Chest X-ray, PA view. Patient: 48 years old, sex M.
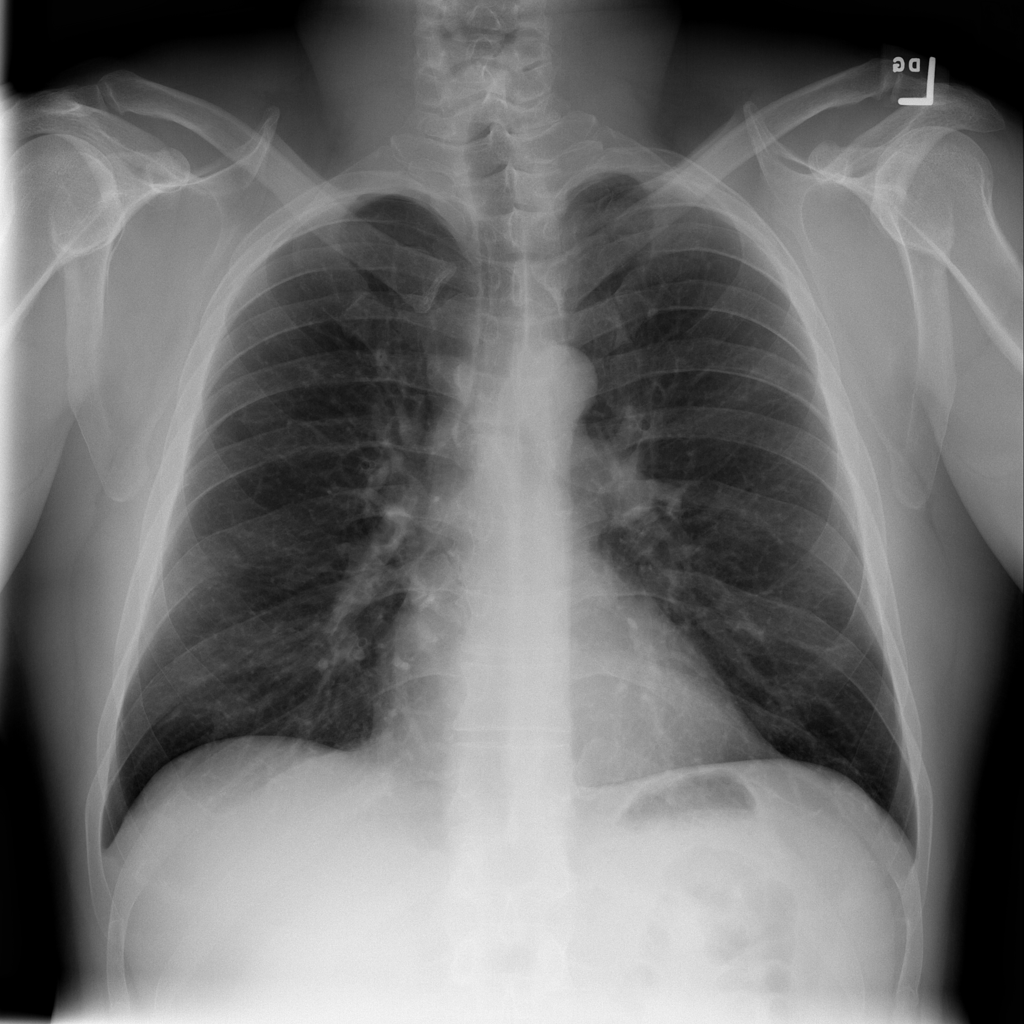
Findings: No Finding